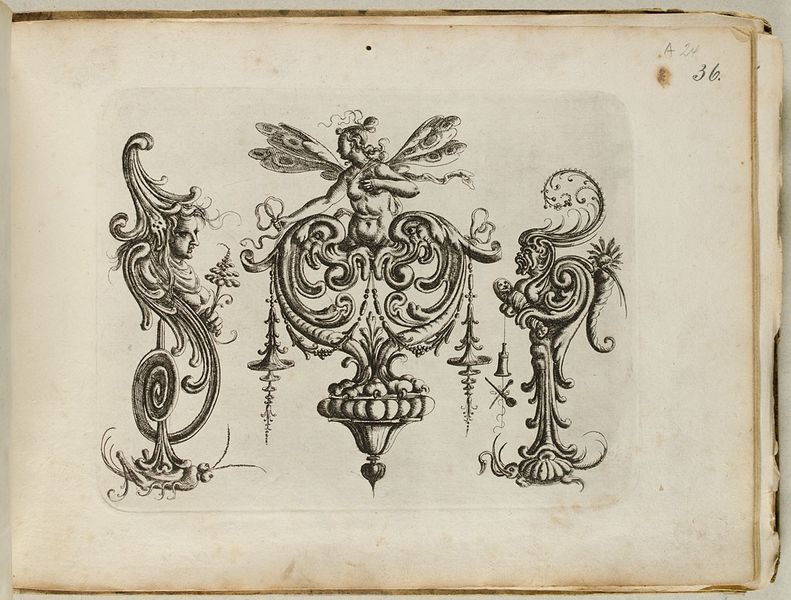
Titel: Groteske mit einer weiblichen Halbfigur und Knorpelwerk, Blatt aus dem 'Neuw Grotteßken Buch'
Künstler: Christoph Jamnitzer
Standort: Hamburg
Institution: Museum für Kunst und Gewerbe Hamburg
Schlagwörter: papier, grafik, graphik, baby, ornamente, fotografie, photographie, druckgraphik, druckgrafik, radierung, girlanden, fabelwesen, ungeheuer, elfe, monster, groteske, fabeltier, fabeltiere, gerippt, zwitterwesen, monstrum, knorpelwerk, reproduktionen, wickelkind, blumengewinde, druckerzeugnisse, säugling, ornamentstich, vorlageblätter